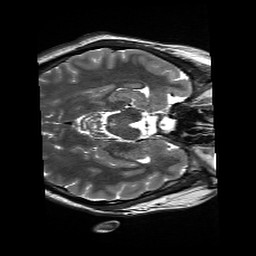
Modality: T2w
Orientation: axial
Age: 24
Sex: male